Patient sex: M
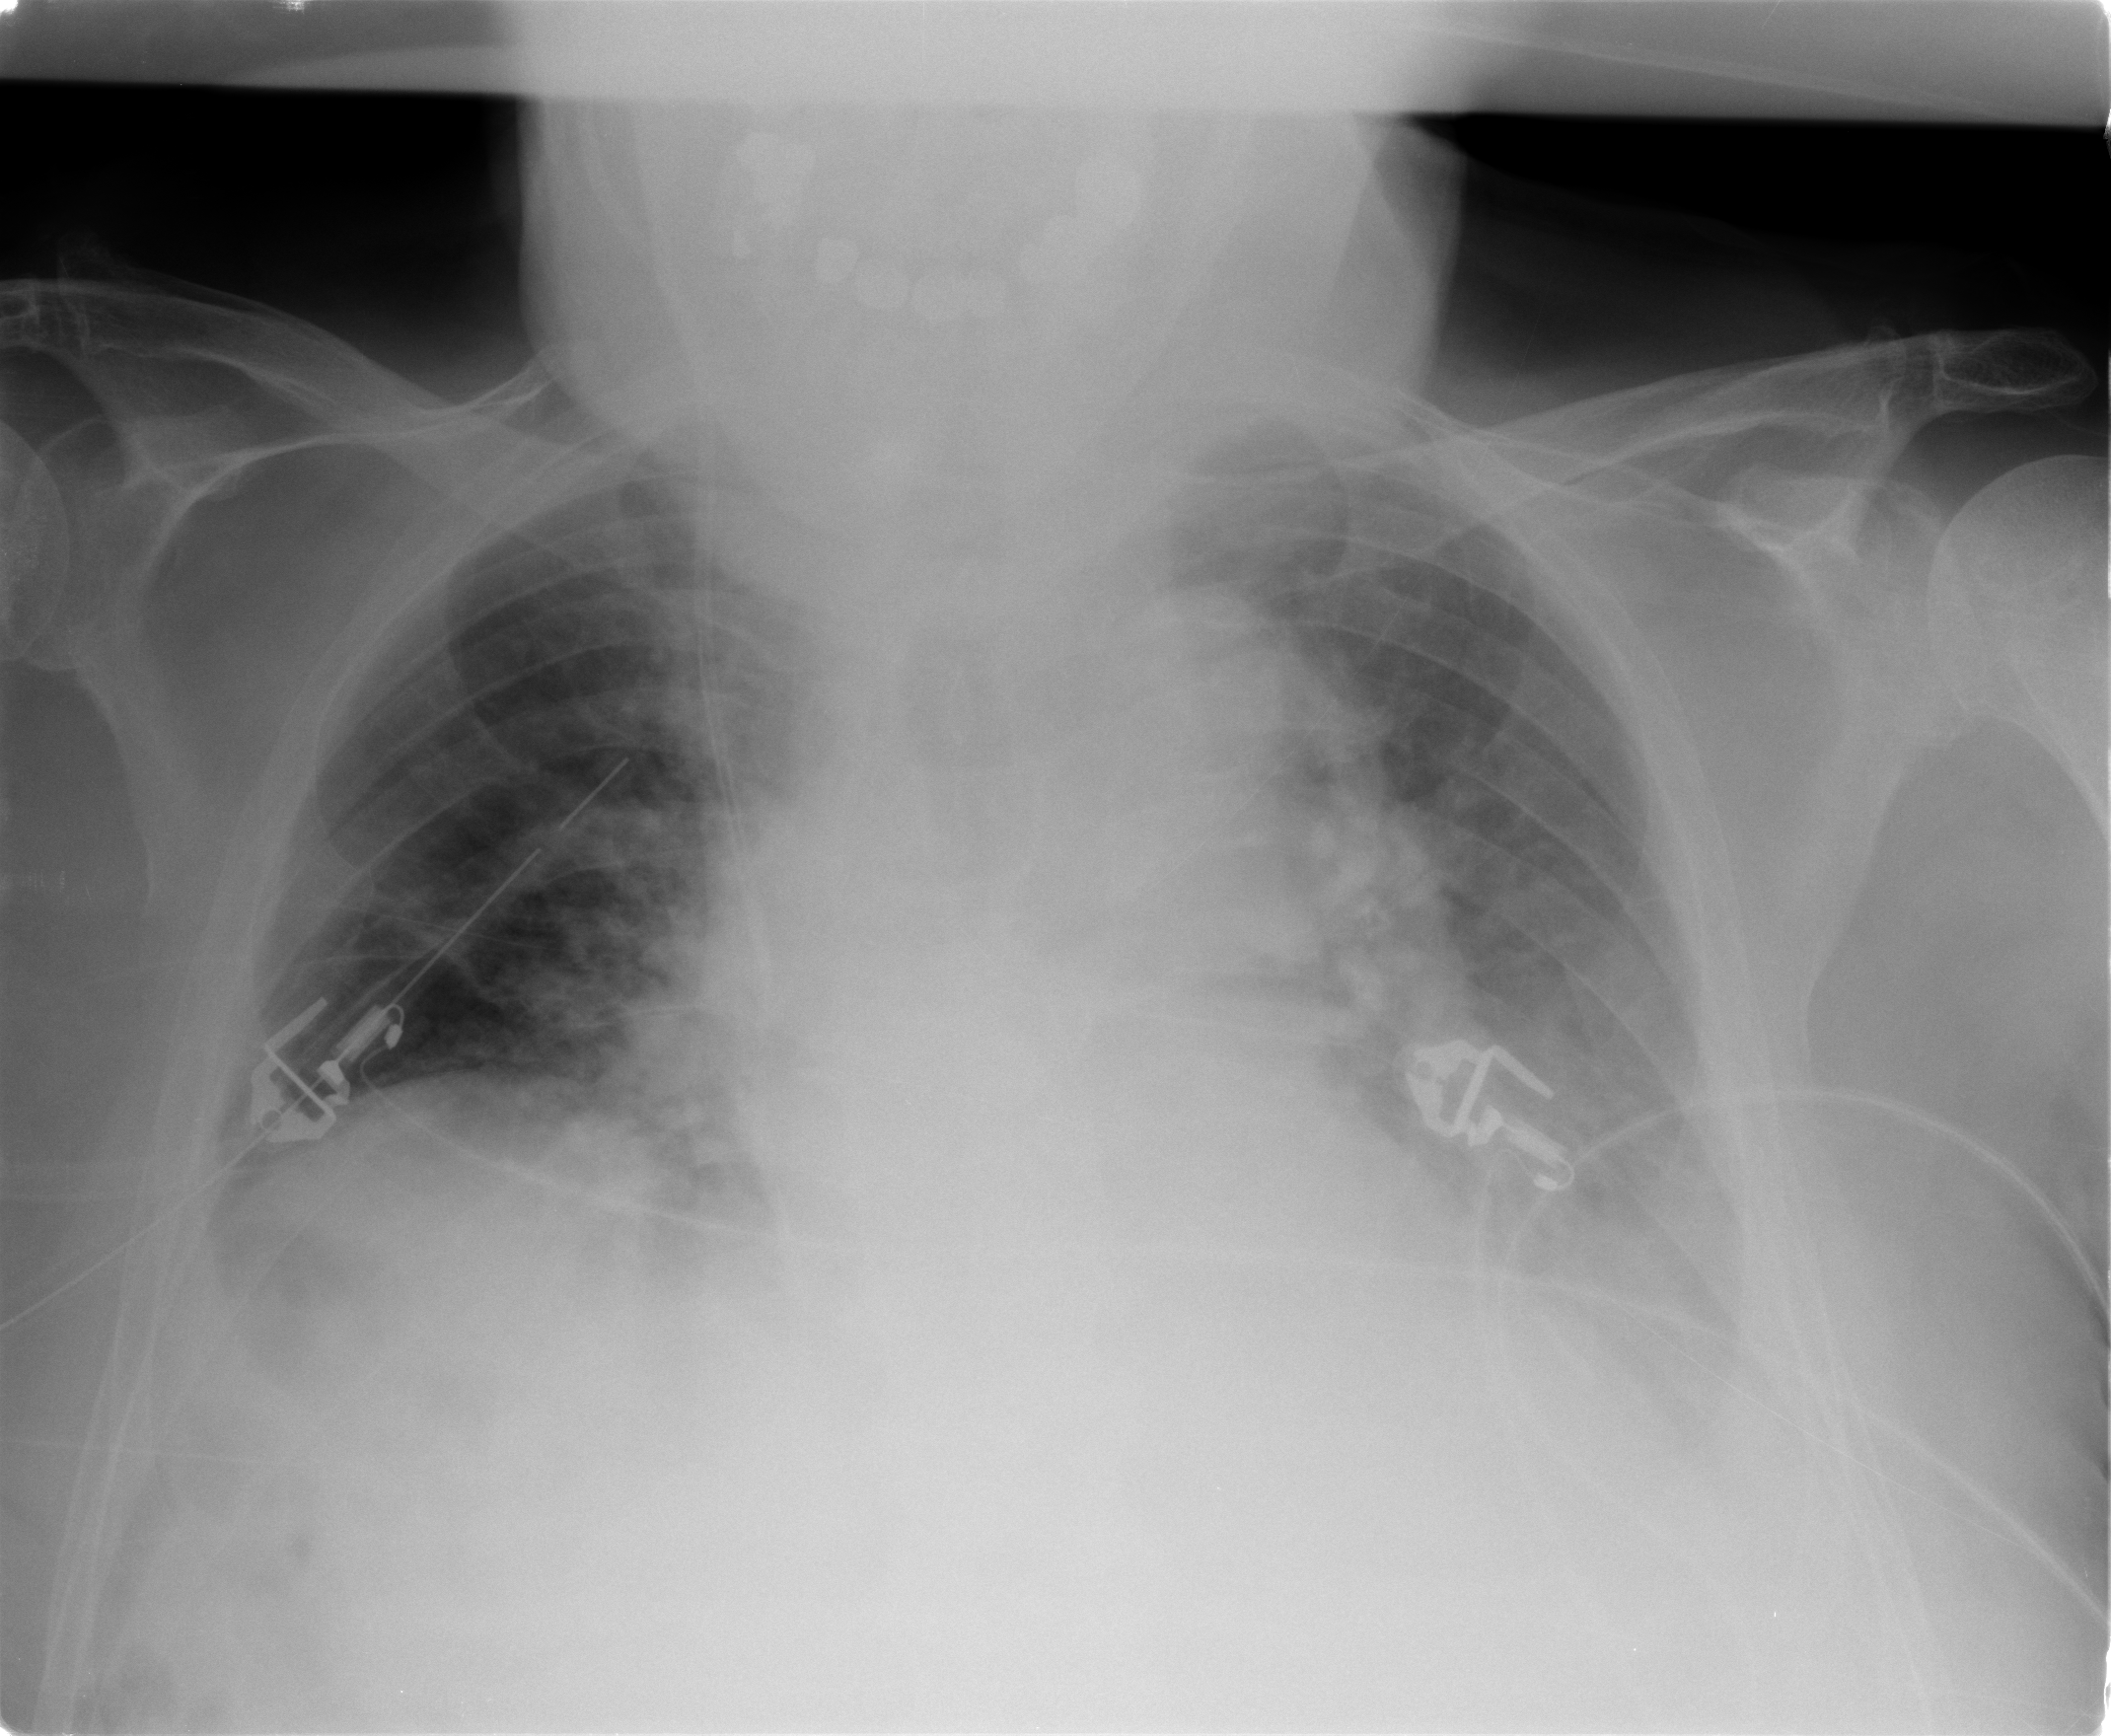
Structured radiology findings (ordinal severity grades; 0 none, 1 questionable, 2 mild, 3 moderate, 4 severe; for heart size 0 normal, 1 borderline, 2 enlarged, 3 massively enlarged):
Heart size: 2
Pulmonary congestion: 0
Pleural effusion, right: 0
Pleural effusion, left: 3
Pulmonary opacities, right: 0
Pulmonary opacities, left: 0
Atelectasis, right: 2
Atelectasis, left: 2